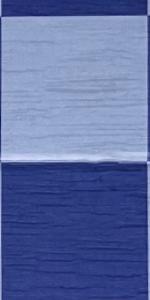
Label: Empty